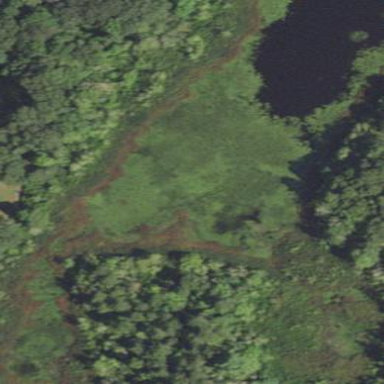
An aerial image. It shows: Marshy wetland area.